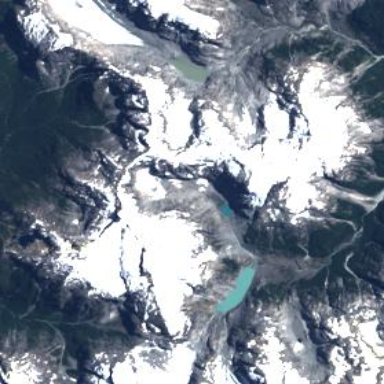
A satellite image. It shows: Stunning view of glacier.